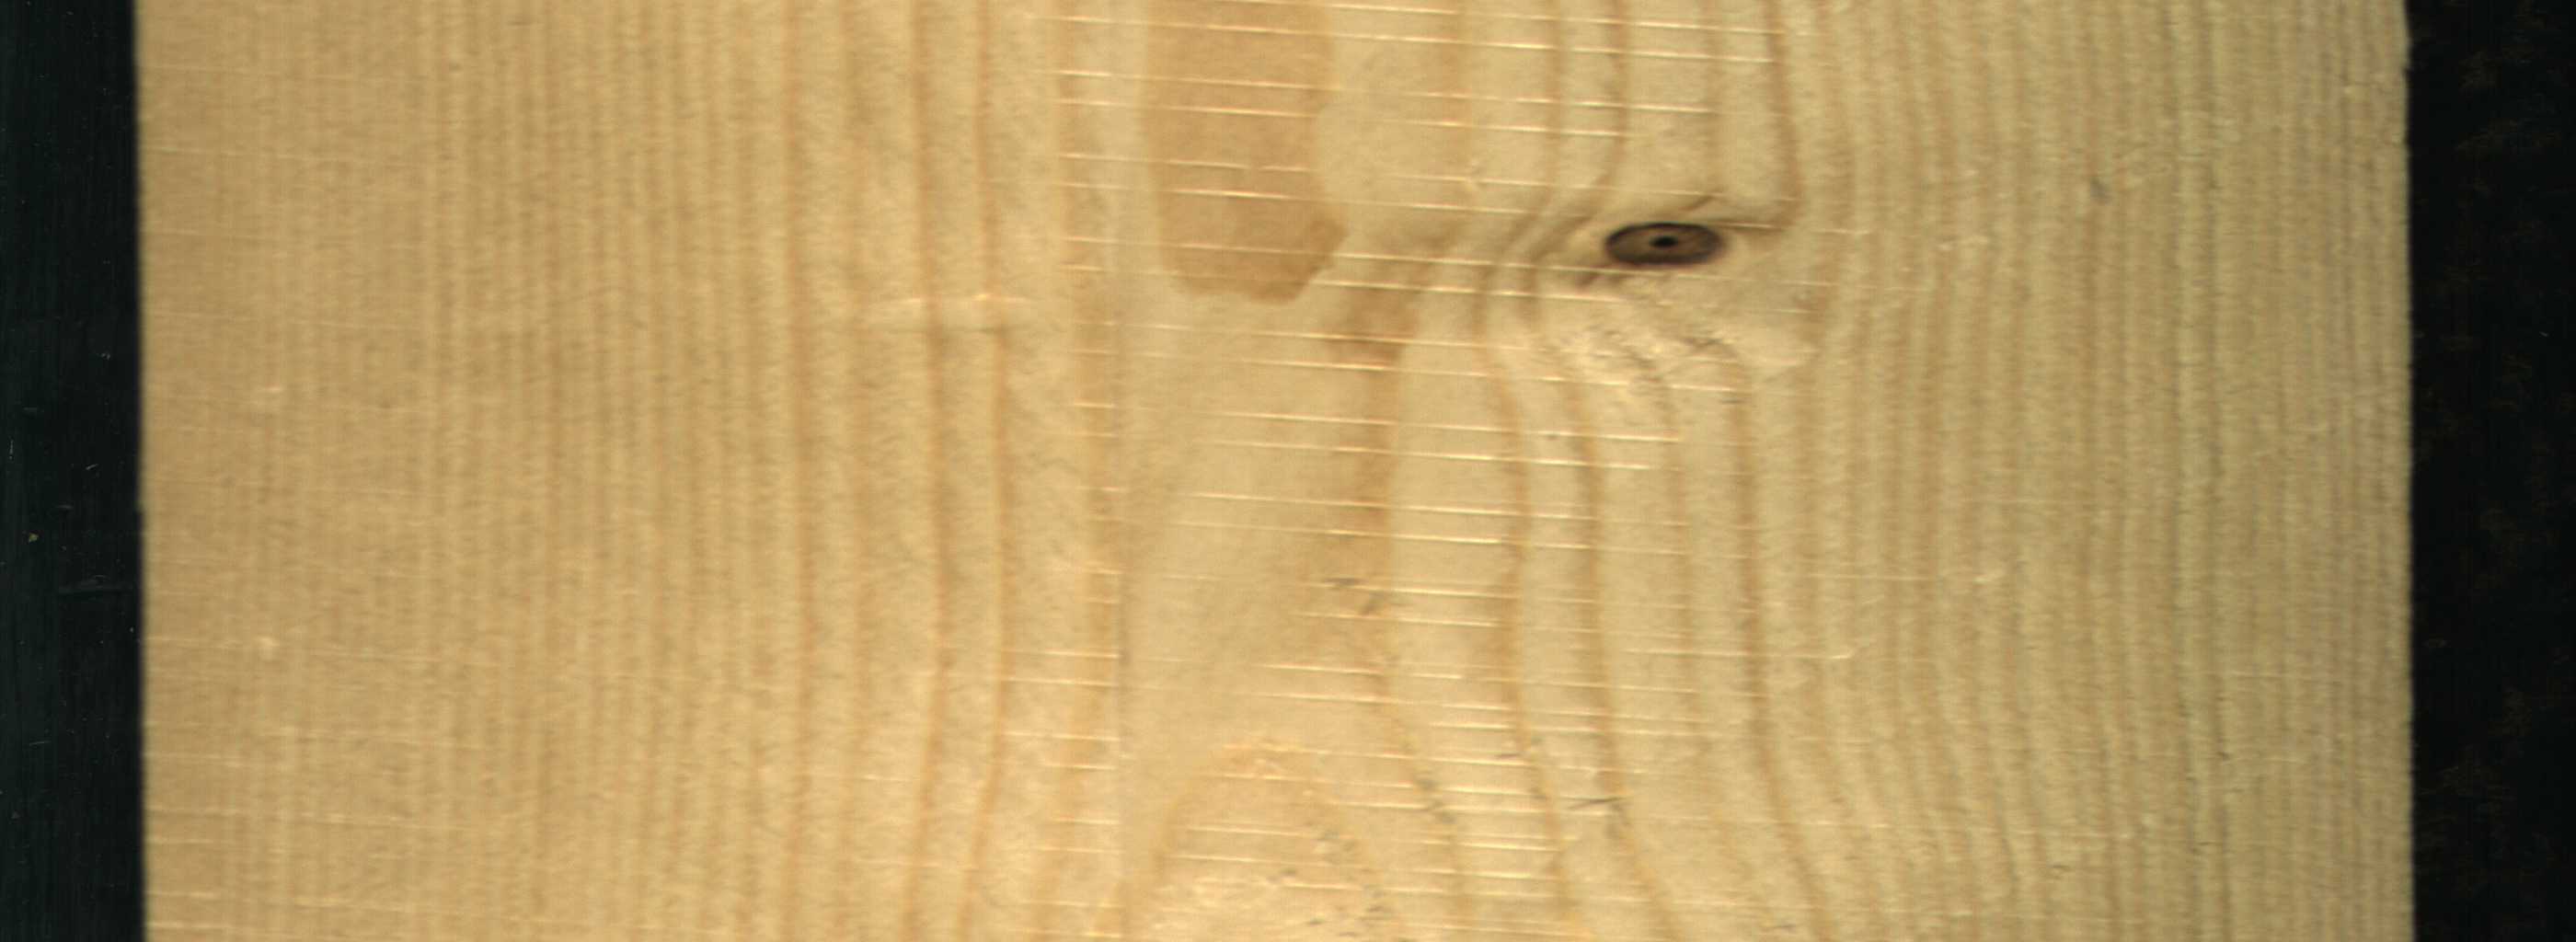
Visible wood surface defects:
Dead_Knot